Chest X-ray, PA view. Patient: 70 years old, sex F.
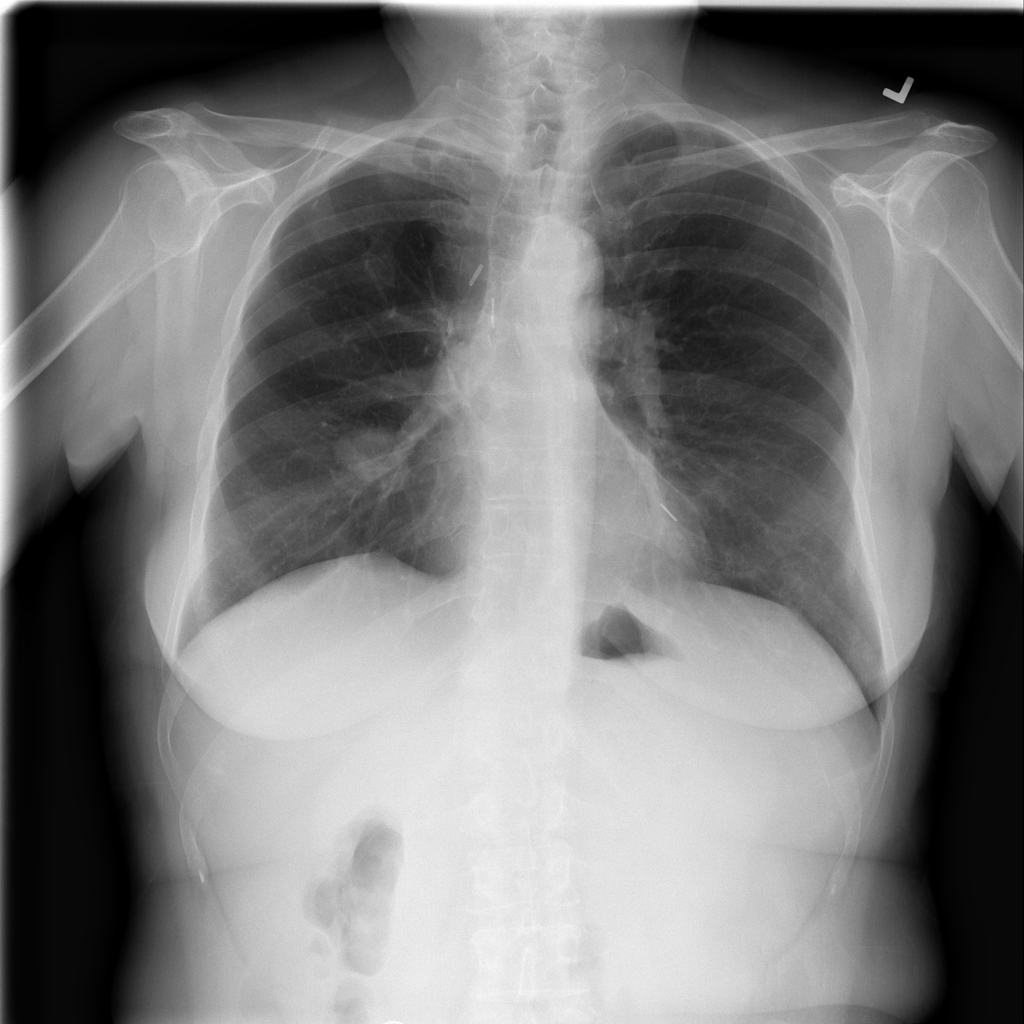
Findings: Effusion